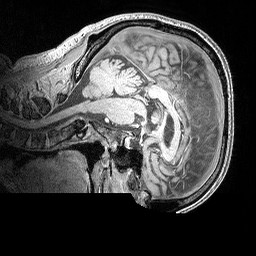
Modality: MP2RAGE
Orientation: sagittal
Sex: male
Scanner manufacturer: siemens
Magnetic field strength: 3 T
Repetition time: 5 s
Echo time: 0.00292 s